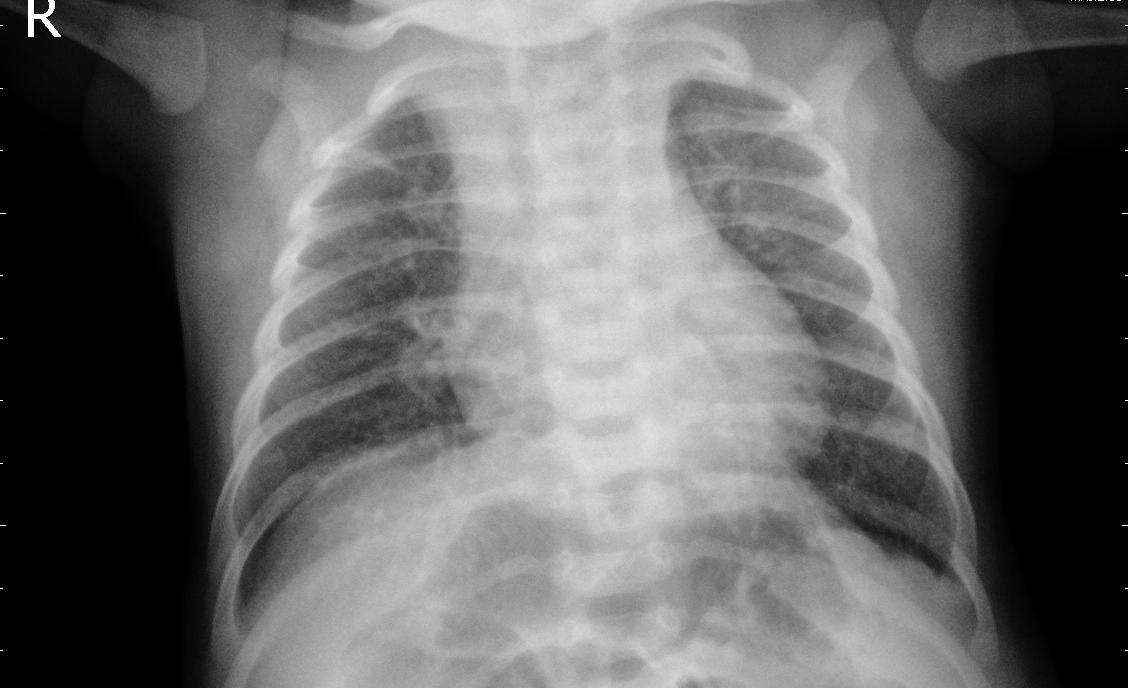
Diagnosis: PNEUMONIA